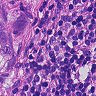
Metastatic tissue present: yes